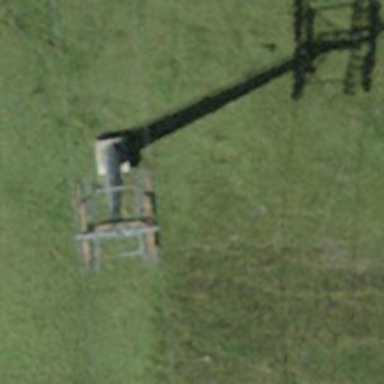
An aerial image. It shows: Pylon used for aerialway.